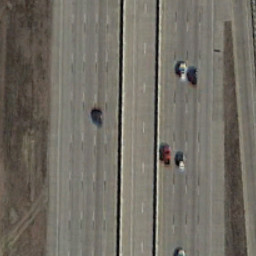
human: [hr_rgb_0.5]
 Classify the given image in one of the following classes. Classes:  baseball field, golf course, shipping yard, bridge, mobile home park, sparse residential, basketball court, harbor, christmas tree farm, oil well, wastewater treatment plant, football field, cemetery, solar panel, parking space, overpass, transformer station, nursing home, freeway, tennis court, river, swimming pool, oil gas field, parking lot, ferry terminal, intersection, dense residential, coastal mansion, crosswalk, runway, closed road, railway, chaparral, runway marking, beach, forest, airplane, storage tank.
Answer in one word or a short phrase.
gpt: freeway